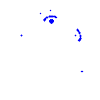
Particle: kaon